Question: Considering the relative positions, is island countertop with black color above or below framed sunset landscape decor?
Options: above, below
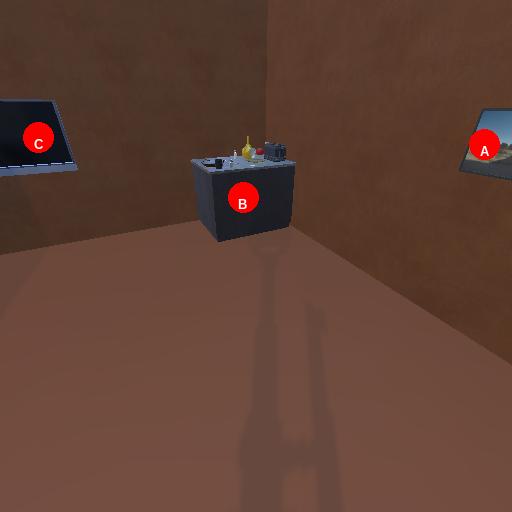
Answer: above